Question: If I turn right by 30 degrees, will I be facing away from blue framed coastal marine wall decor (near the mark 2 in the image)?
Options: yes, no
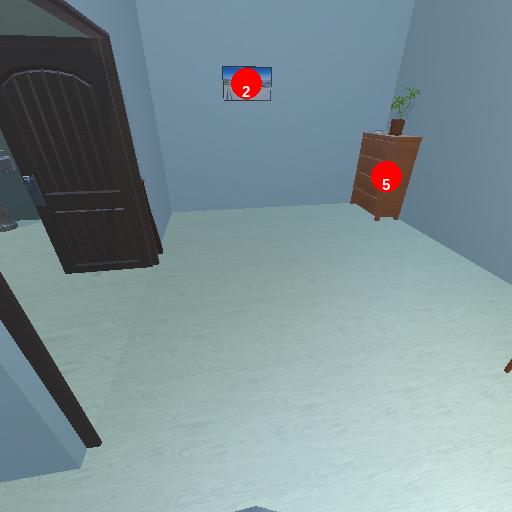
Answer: yes